Aerial crown-view tile of a tropical tree (Barro Colorado Island, Panama), acquired 20241216:
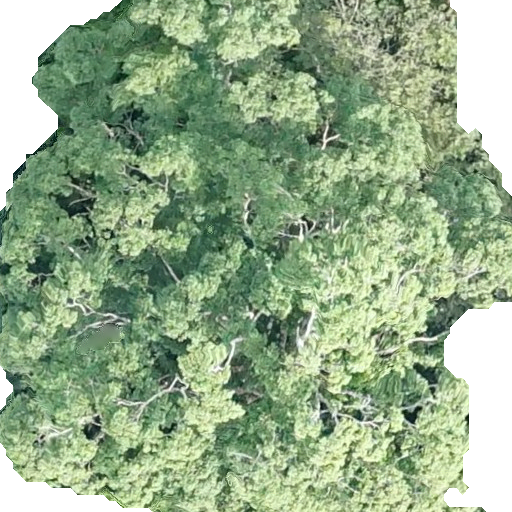
Species: Ocotea leptobotra
GBIF accepted scientific name: Ocotea leptobotra
Crown area: 369.256 m²